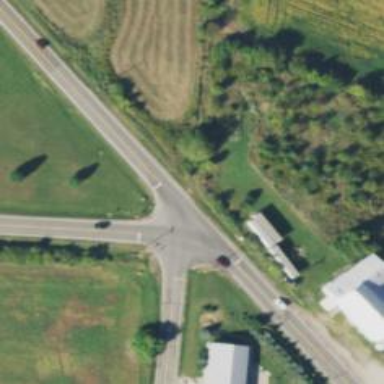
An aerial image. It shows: Road with stop sign.